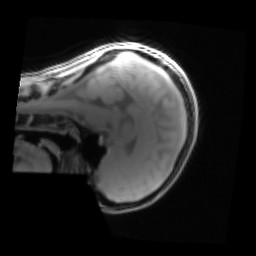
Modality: PDw
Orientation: sagittal
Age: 22
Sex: female
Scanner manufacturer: siemens
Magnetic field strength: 3 T
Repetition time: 0.25 s
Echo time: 0.00103 s